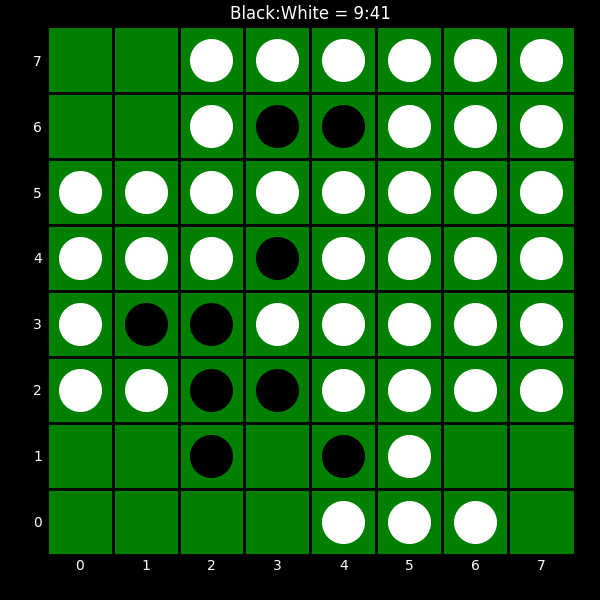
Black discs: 9
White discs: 41